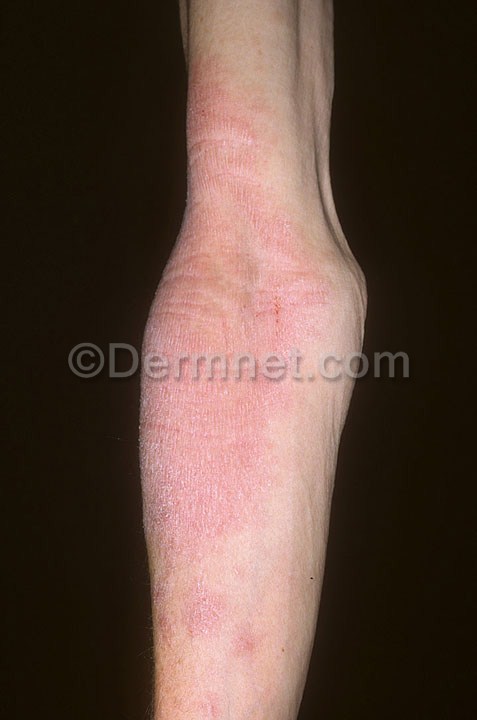
Disease: Eczema Photos